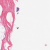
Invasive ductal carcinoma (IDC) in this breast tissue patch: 0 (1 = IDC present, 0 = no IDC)